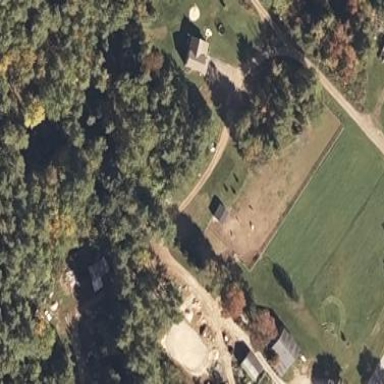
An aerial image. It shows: Paddock within farmyard.